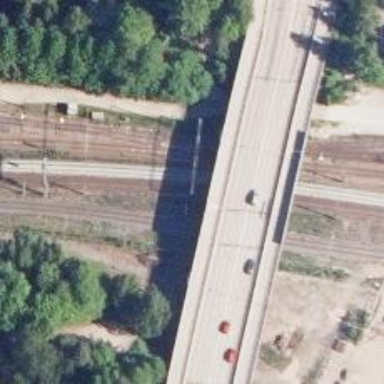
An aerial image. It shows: Railway track with continuous electrified contact lines.